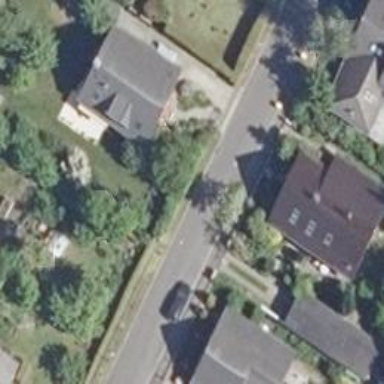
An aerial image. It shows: Choker on the right side for traffic calming.